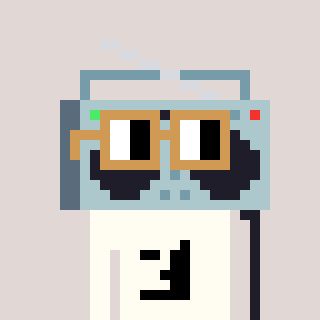
a pixel art character with square brown glasses, a boombox-shaped head and a grayscale-colored body on a warm background